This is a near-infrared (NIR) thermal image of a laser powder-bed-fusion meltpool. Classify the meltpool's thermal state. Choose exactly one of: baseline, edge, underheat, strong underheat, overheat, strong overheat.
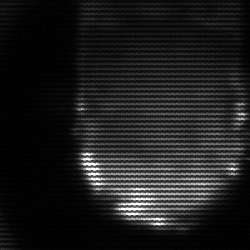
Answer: baseline